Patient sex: M
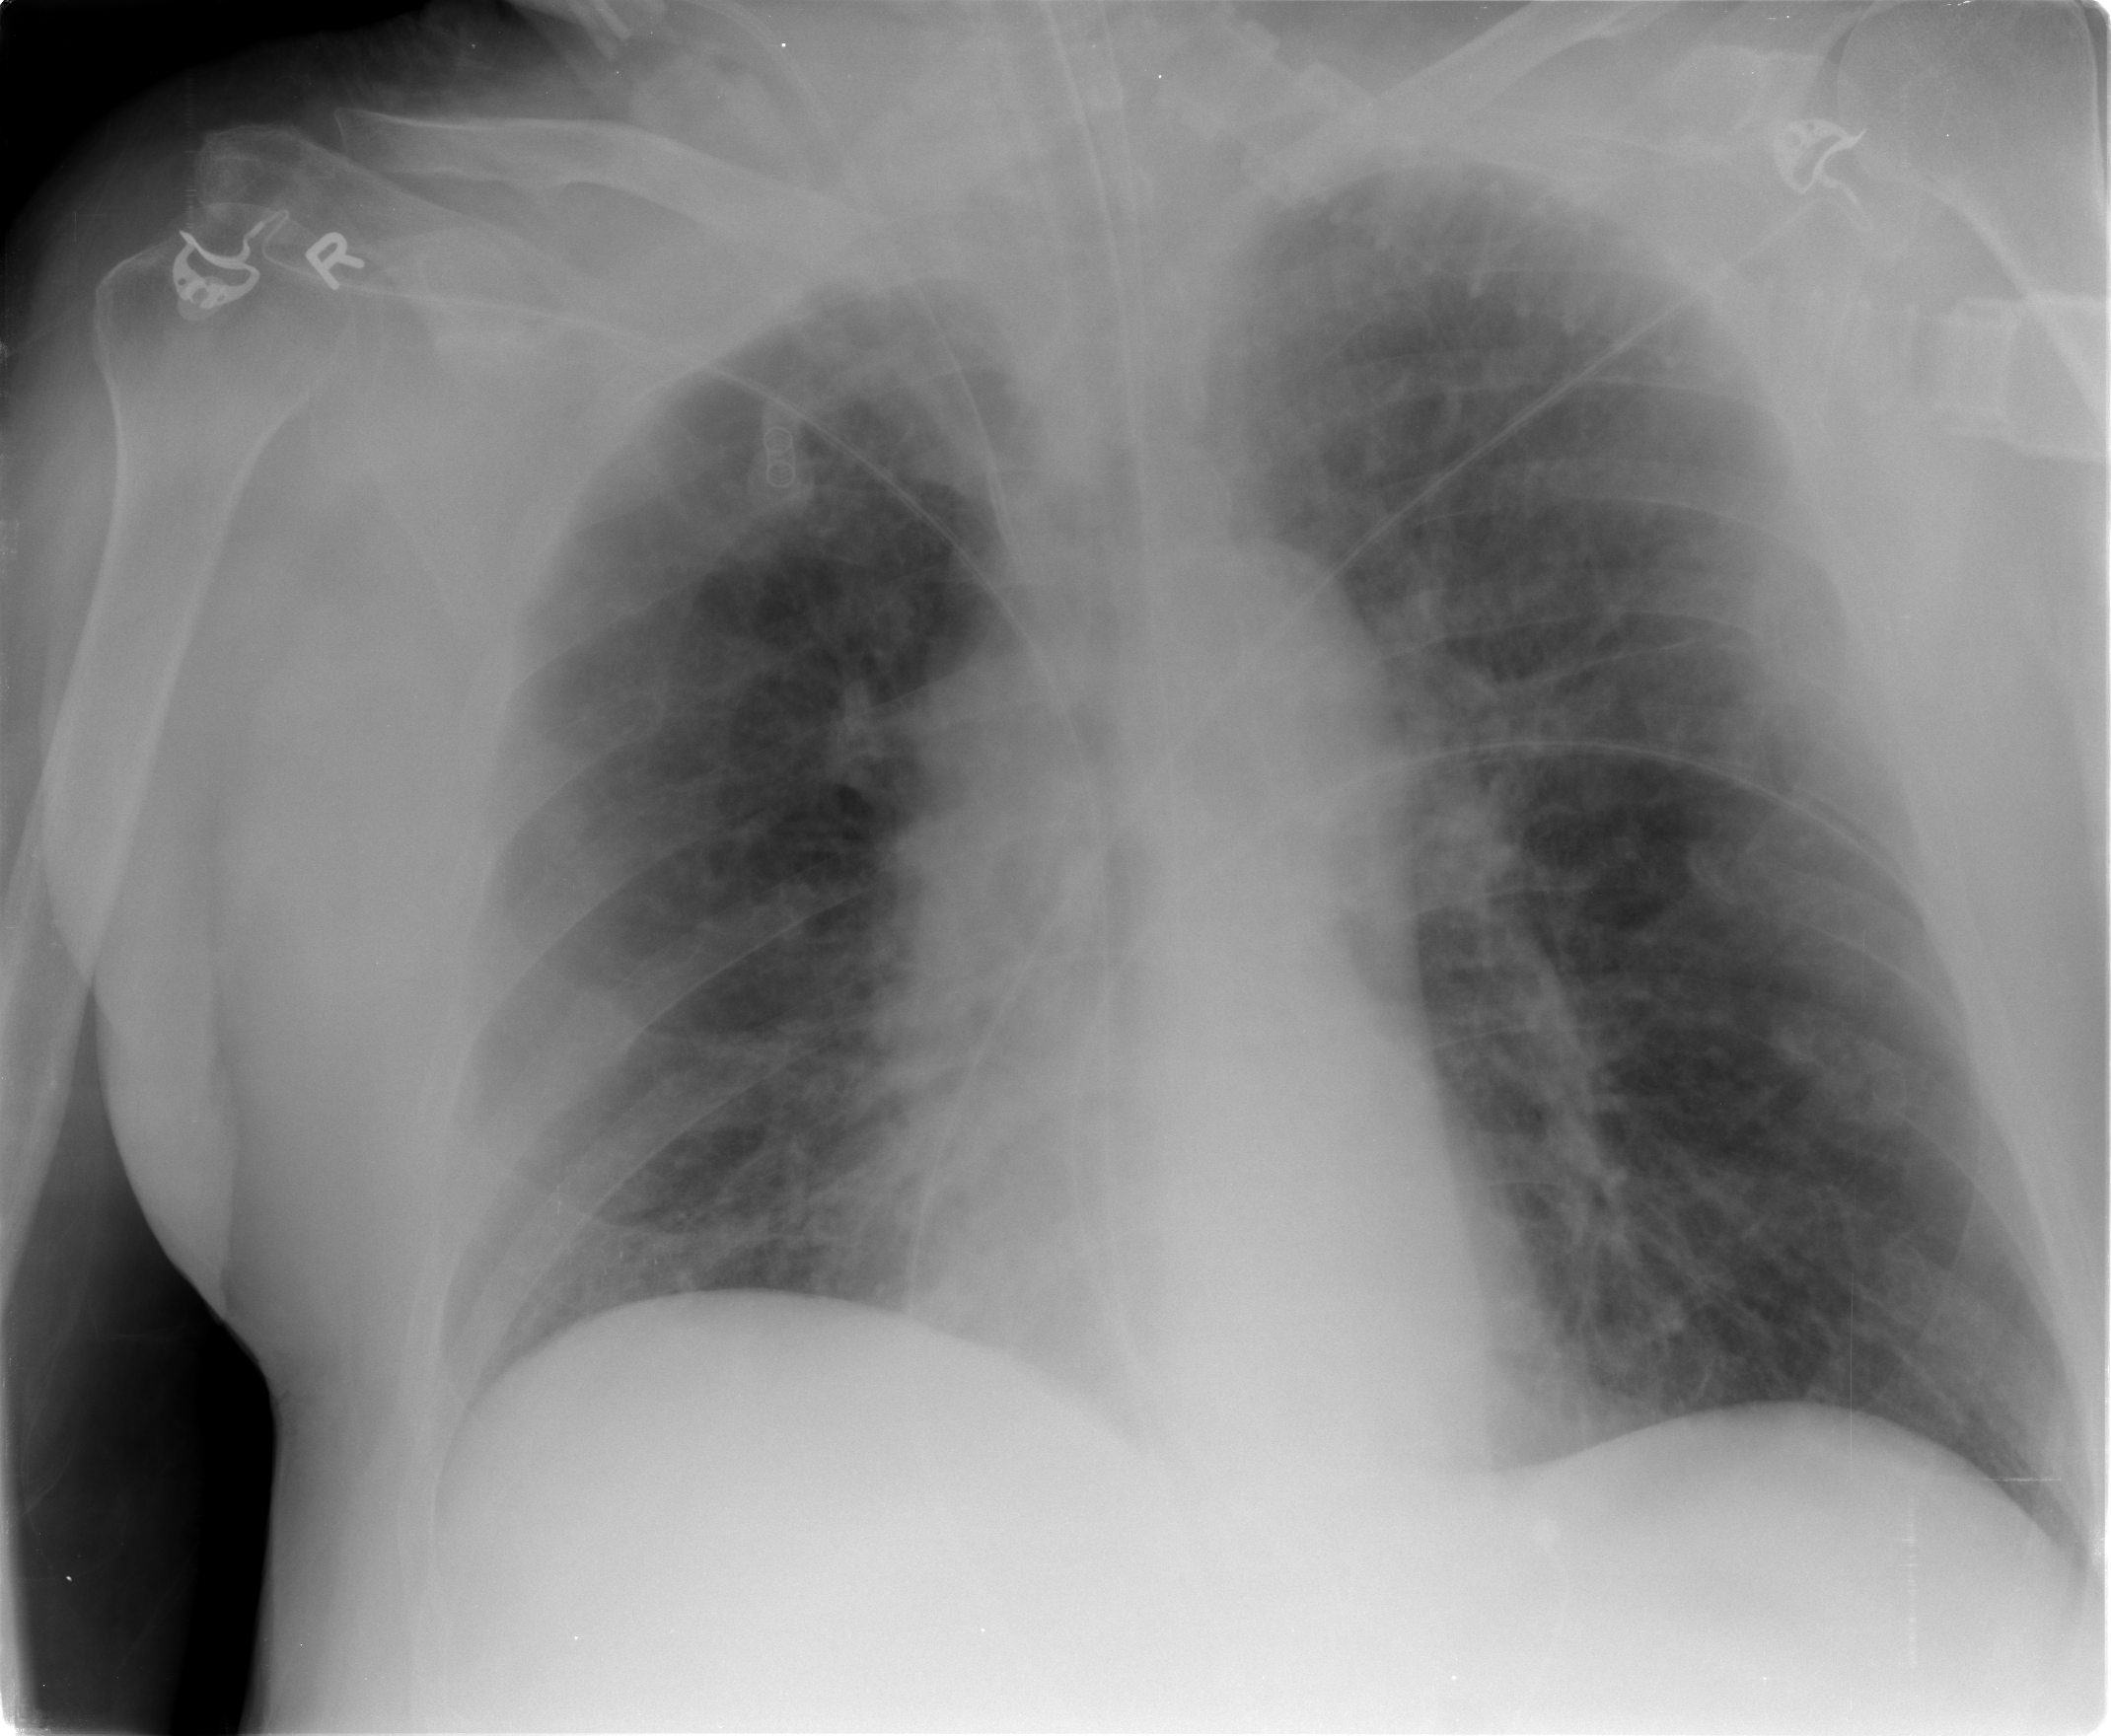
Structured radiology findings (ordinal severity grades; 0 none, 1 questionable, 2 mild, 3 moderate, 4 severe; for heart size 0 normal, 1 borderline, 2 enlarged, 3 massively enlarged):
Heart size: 0
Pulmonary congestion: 2
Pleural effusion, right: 0
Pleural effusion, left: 0
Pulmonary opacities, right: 1
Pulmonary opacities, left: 1
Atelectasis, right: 0
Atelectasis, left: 0